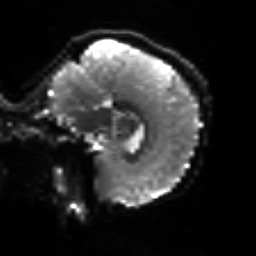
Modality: sbref
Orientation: sagittal
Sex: female
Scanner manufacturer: siemens
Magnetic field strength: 3 T
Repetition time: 5 s
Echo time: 0.071 s